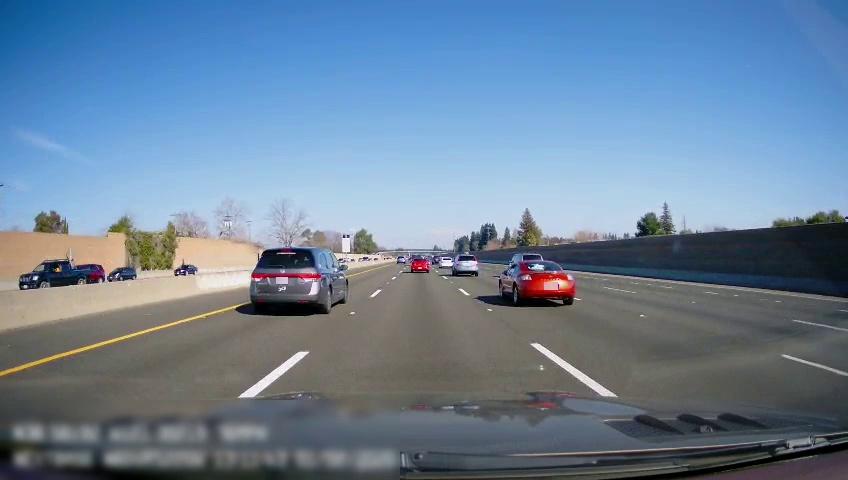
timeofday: Day
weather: Sunny
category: Drivable Space
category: Vehicles | Truck
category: Vehicles | Car
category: Vehicles | SUV
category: Vehicles | Car
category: Vehicles | Car
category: Vehicles | Car
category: Vehicles | SUV
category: Vehicles | SUV
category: Vehicles | Van
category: Vehicles | Car
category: Vehicles | SUV
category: Vehicles | Car
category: Lanes | Alternate Lane
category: Lanes | Current Lane
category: Lanes | Current Lane
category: Lanes | Alternate Lane
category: Lanes | Alternate Lane
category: Lanes | Alternate Lane
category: Lanes | Alternate Lane
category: Traffic | Signs